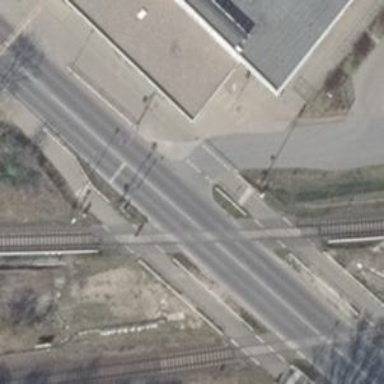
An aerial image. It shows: Railway crossing with lights and full barrier.